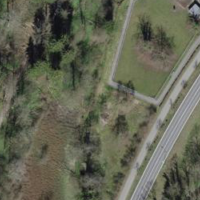
EUNIS habitat code: 41
Species observed at this site:
Geum rivale
Filipendula ulmaria